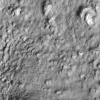
Atmospheric dust classification: not_dusty